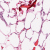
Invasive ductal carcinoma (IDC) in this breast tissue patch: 0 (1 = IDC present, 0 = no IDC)